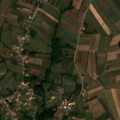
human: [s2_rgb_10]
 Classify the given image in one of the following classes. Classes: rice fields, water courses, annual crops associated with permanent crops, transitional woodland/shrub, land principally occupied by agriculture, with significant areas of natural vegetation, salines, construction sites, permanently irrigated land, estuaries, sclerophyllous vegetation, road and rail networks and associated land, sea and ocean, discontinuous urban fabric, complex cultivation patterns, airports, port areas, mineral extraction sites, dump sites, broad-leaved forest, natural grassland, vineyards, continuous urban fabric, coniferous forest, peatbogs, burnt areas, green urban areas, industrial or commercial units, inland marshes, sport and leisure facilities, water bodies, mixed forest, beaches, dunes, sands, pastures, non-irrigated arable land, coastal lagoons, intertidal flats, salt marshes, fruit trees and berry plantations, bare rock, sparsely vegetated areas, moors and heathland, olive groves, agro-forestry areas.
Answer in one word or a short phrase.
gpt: discontinuous urban fabric, non-irrigated arable land, complex cultivation patterns, land principally occupied by agriculture, with significant areas of natural vegetation